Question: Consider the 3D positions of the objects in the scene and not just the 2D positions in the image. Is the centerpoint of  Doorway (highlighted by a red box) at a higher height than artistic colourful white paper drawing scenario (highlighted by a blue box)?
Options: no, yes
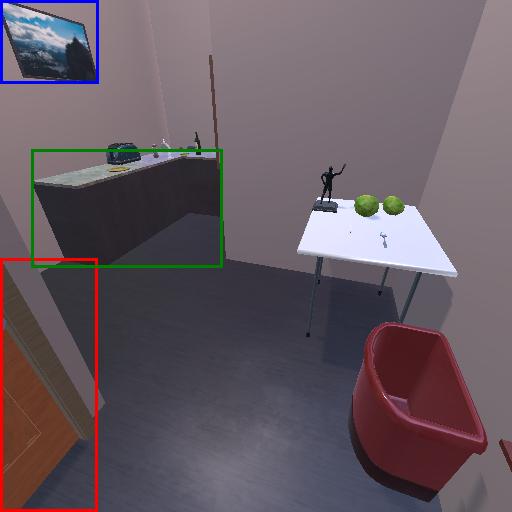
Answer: no